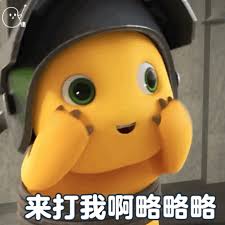
Label: nailong